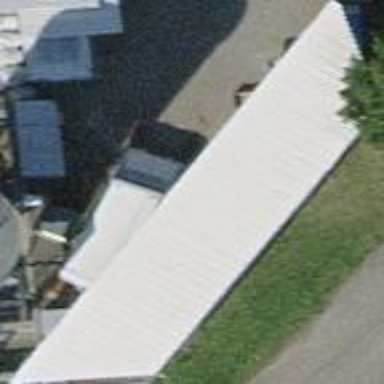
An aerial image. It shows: View of roof of building.